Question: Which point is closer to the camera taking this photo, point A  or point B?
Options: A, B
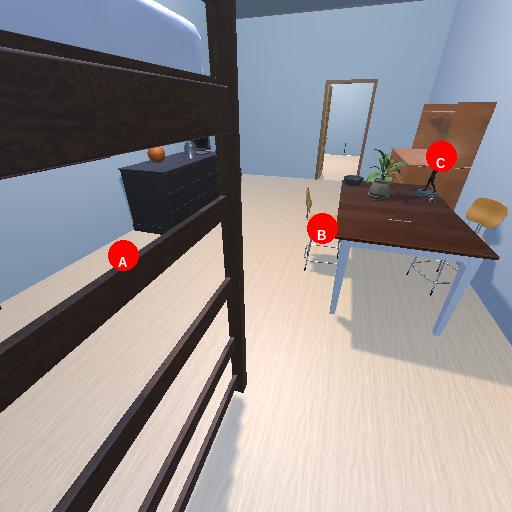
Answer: A